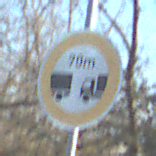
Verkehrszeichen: VerbotUnterschreitenMindestabstand
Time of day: MorningAfternoon
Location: Outdoor (Nature)
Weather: Clear
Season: NotSpecified
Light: Natural